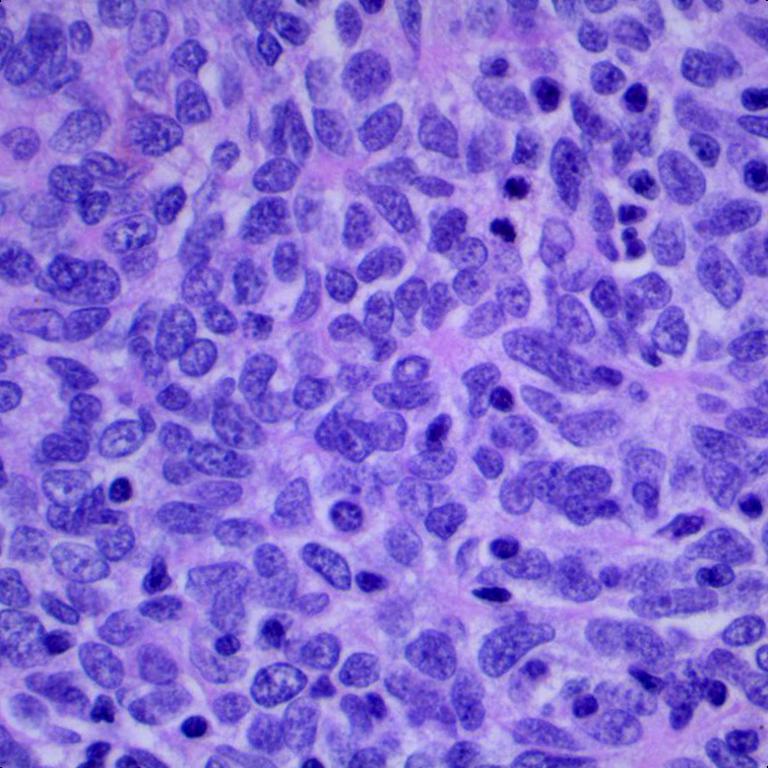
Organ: lung
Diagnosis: squamous carcinomas